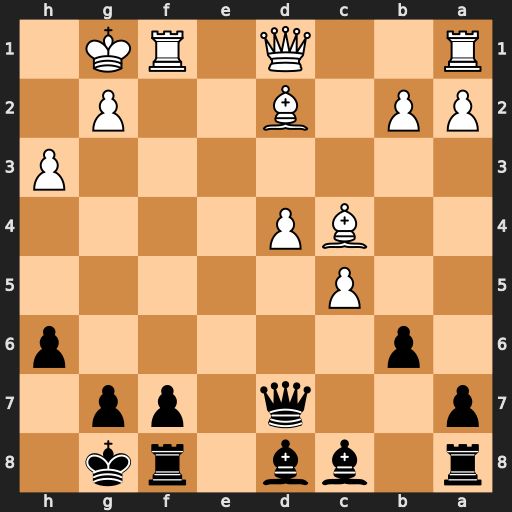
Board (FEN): r1bb1rk1/p2q1pp1/1p5p/2P5/2BP4/7P/PP1B2P1/R2Q1RK1
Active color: b
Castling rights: -
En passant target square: -
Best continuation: Qxd4+ Kh1 Qxc4